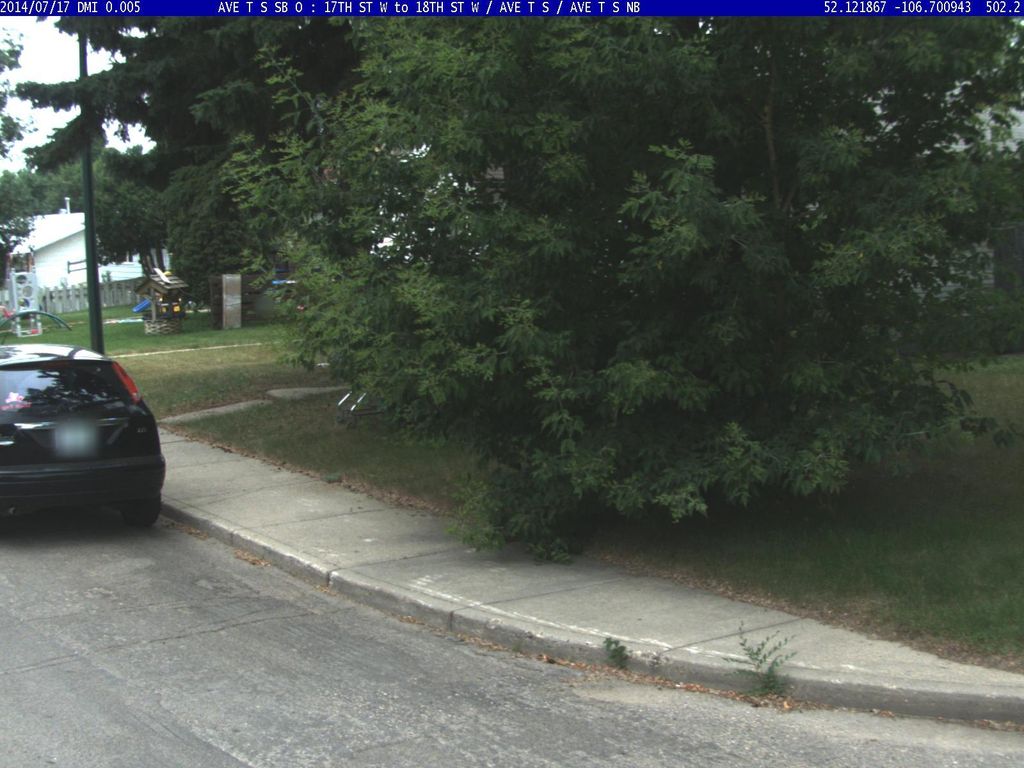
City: saskatoon